Field crop: tomato
Growth stage: 1
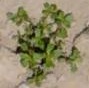
Species: portulaca